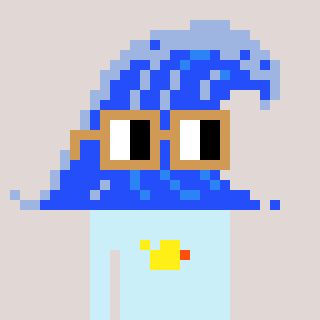
a pixel art character with square brown glasses, a wave-shaped head and a cold-colored body on a warm background